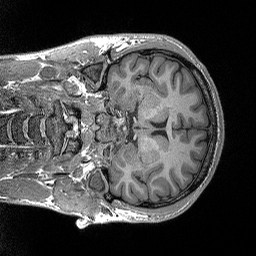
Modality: T1w
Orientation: coronal
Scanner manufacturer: siemens
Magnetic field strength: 3 T
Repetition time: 2.3 s
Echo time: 0.00298 s